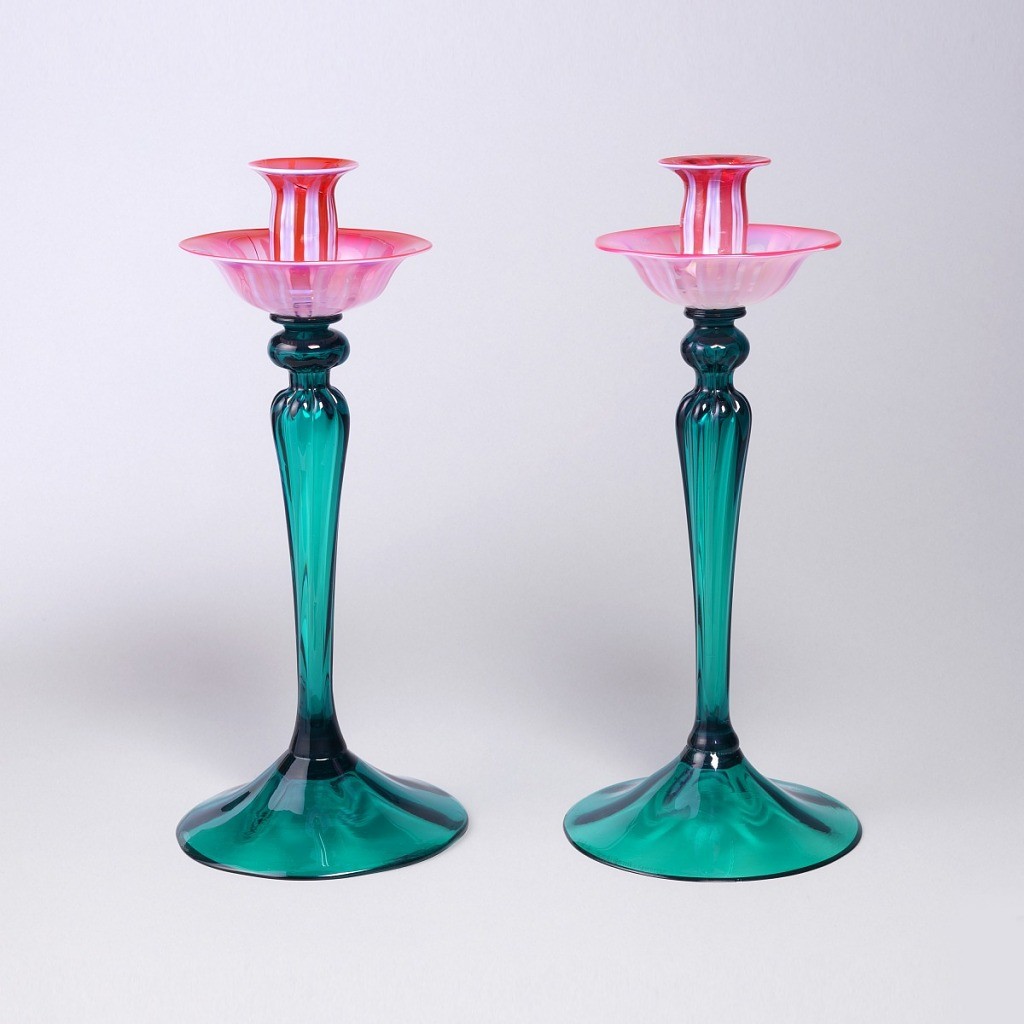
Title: Pair of candlesticks
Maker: Louis Comfort Tiffany, American, 1848–1933
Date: ca. 1900
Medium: Favrile glass
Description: Green stems, pink flowers; Candle socket and bobeche with flared rims of transparent ombréed rose glass with milky vertical stripes; transparent dark green inverted baluster stem with eight ribs, surmounted by flattened knop and merese; broad shallow trumpet-shaped foot.